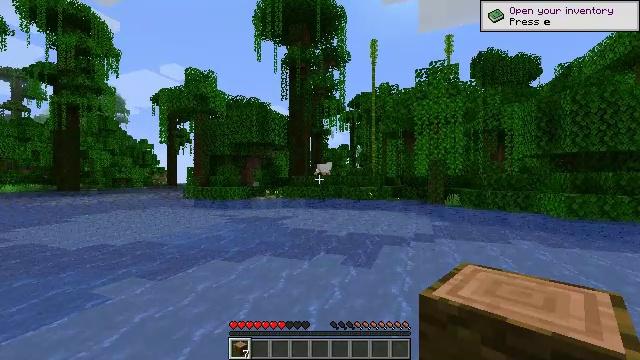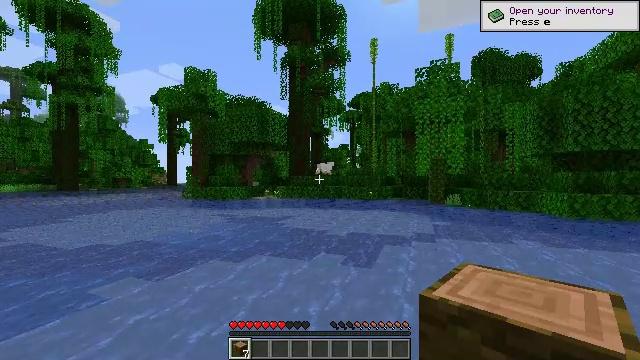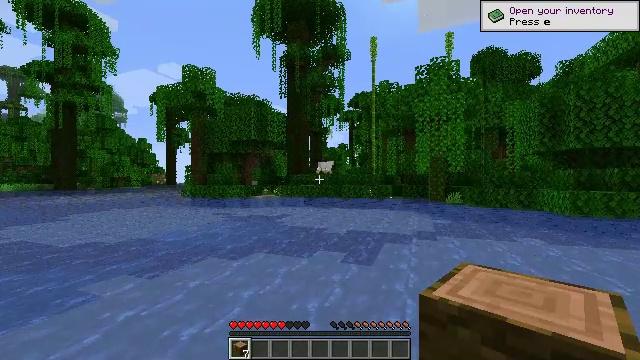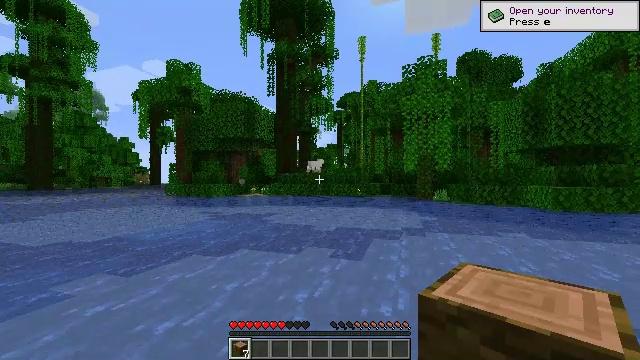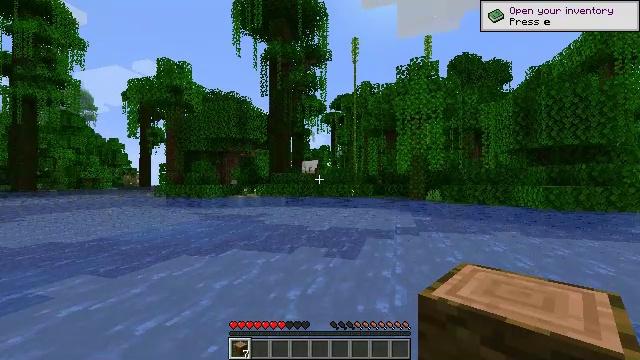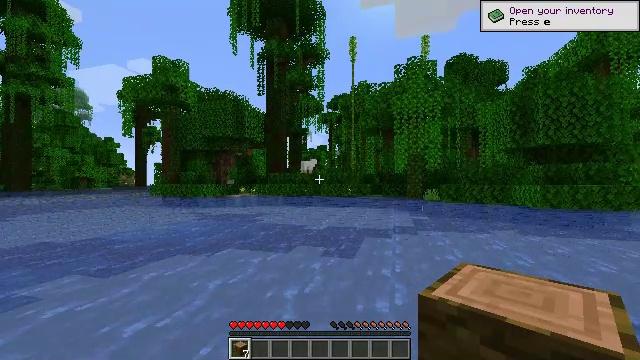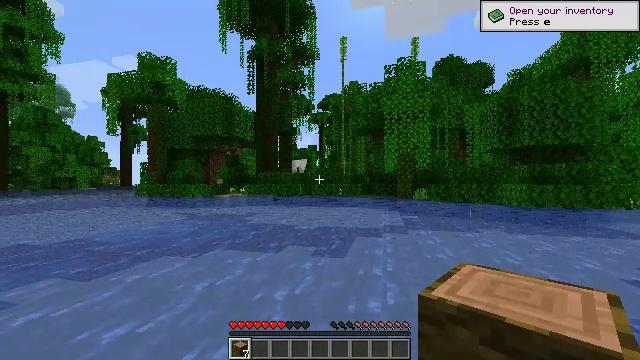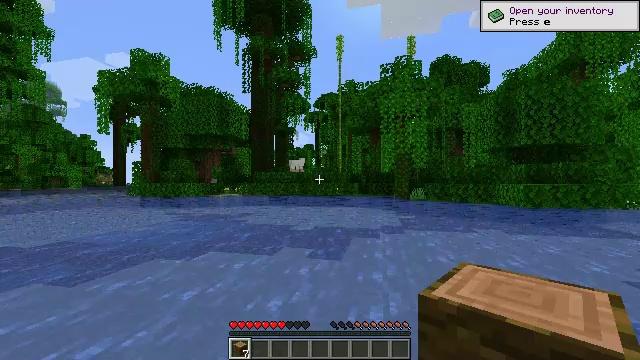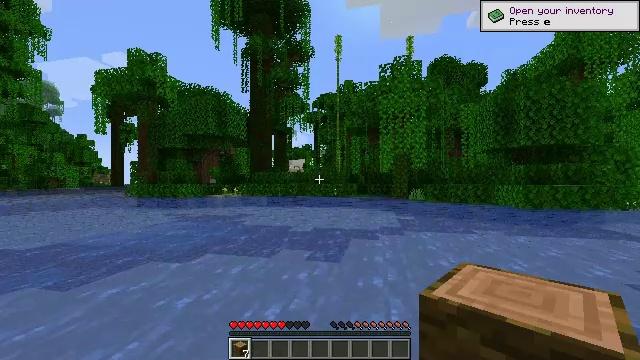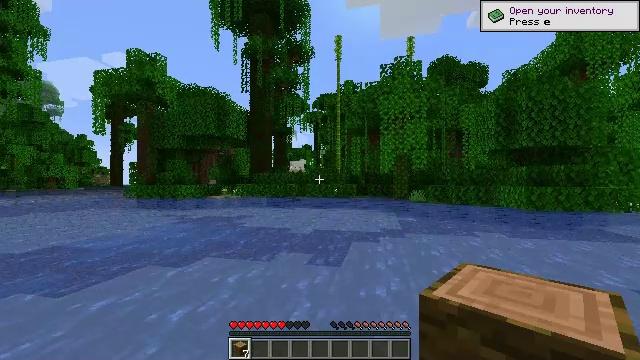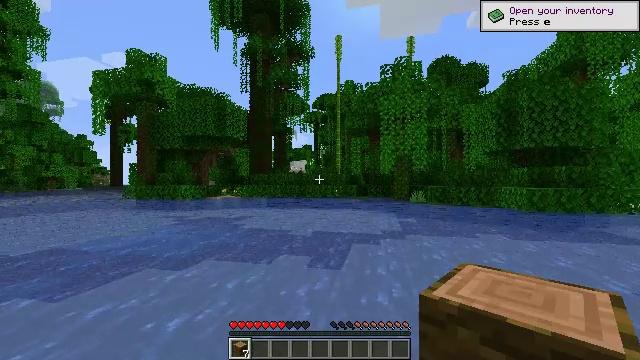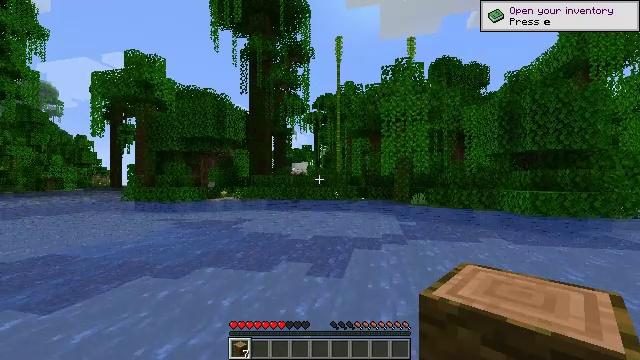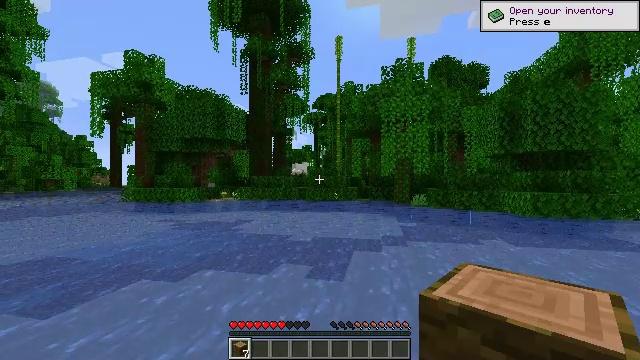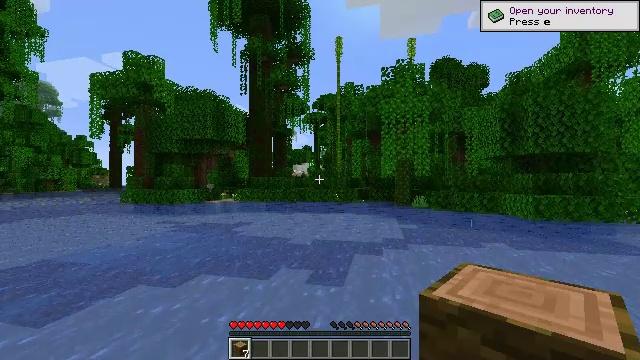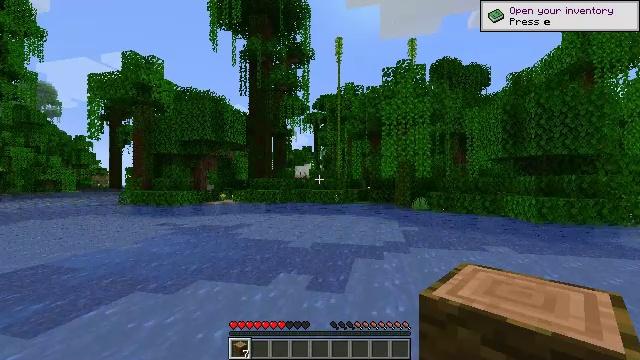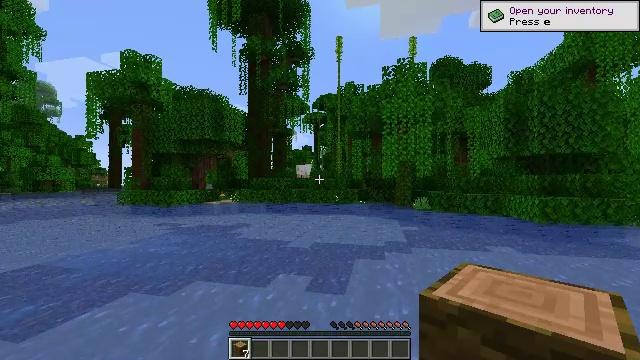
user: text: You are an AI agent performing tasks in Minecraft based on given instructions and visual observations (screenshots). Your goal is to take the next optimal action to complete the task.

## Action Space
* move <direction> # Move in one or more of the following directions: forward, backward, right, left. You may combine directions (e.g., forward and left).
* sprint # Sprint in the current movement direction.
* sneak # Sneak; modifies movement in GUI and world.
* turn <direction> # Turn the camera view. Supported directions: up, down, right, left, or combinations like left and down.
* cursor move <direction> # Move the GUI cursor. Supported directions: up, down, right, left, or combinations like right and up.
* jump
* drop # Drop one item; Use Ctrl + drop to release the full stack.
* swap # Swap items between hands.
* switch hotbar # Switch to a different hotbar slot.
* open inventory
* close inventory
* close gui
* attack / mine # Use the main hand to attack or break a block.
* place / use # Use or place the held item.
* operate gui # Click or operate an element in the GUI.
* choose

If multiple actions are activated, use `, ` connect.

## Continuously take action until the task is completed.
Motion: motion action
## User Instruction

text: Break the bamboo stalk.
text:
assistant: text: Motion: move forward, jump
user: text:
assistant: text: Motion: move forward, jump
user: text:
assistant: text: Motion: move forward, turn right, jump
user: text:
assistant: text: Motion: move forward, turn right, jump
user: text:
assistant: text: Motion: move forward, jump
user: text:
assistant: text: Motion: move forward, turn right, jump
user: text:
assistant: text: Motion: move forward, jump
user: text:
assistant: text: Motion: move forward, jump
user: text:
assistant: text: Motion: move forward, jump
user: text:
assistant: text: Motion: move forward, jump
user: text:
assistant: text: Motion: move forward, jump
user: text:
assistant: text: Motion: move forward, jump
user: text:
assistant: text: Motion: move forward, jump
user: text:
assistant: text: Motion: move forward, jump
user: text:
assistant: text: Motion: move forward, jump
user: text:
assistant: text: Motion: move forward, jump
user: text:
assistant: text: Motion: move forward, jump
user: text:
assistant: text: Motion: move forward, jump
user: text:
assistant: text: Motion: move forward, jump
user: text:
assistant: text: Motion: move forward, jump
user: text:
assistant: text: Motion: move forward, jump
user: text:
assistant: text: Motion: move forward, jump
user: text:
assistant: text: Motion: move forward, jump
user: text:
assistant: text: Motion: move forward, jump
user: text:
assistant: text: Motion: move forward, jump
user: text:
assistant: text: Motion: move forward, jump
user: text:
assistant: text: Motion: move forward, jump
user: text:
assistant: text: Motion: move forward, jump
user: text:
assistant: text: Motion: move forward, jump
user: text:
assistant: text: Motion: move forward, jump